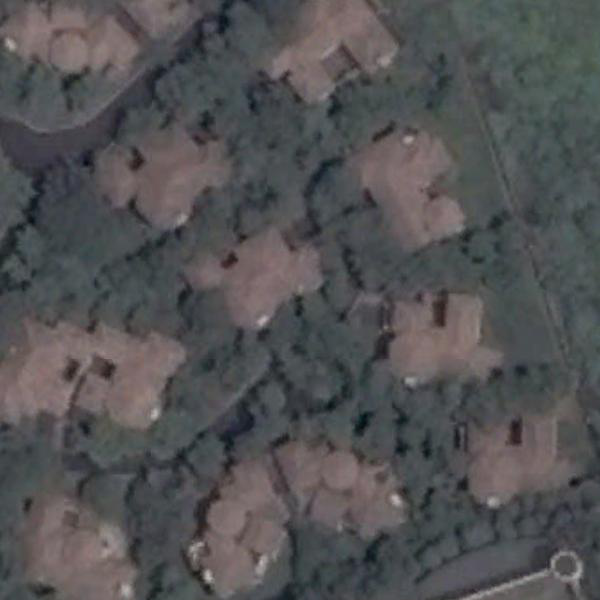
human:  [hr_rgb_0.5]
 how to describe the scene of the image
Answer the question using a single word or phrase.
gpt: medium residential